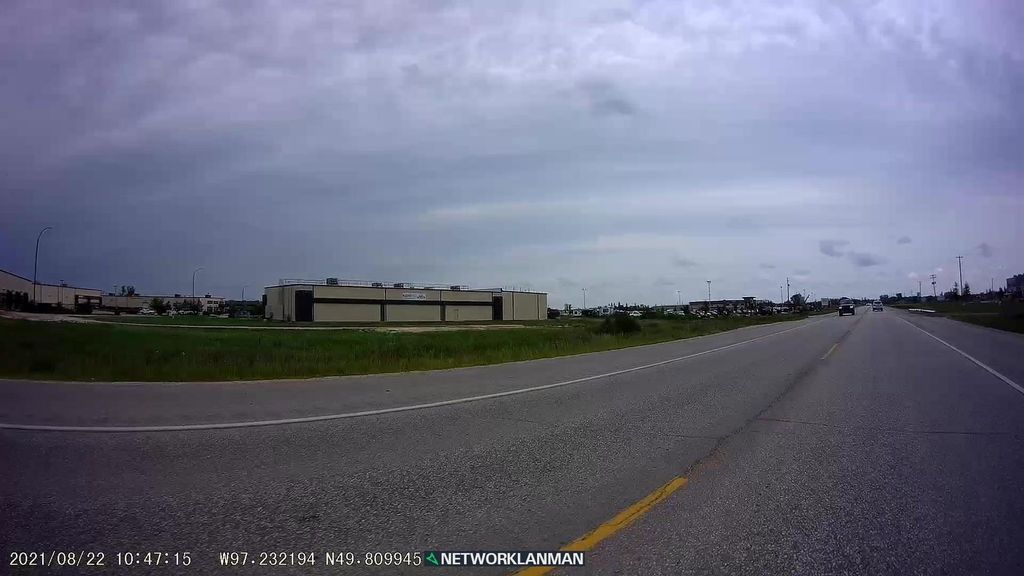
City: winnipeg